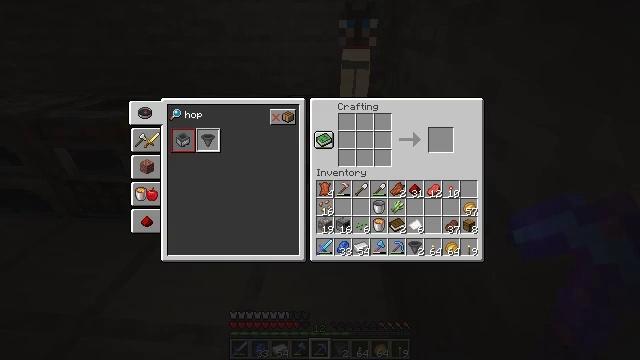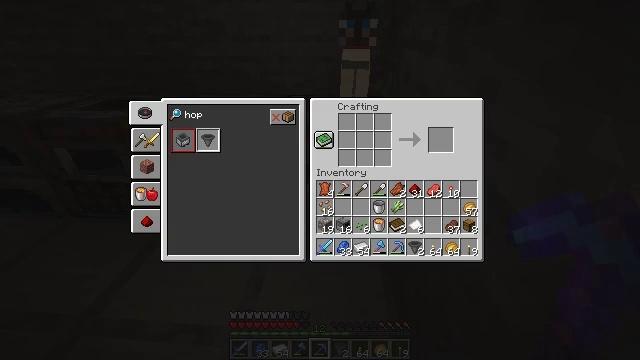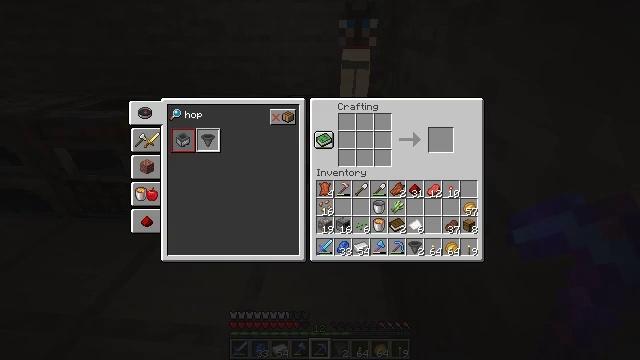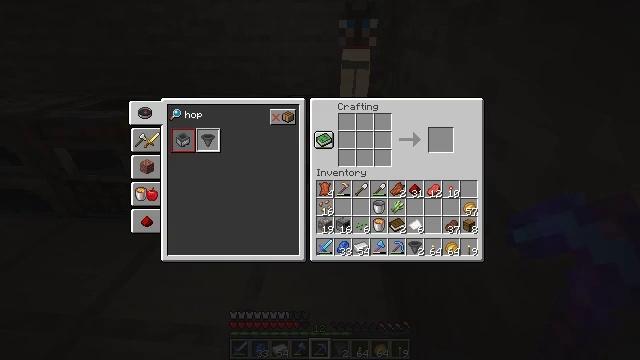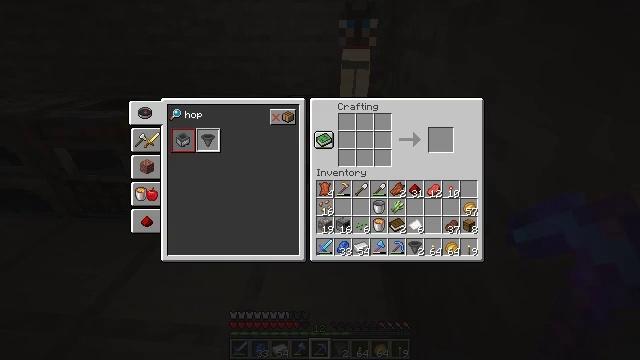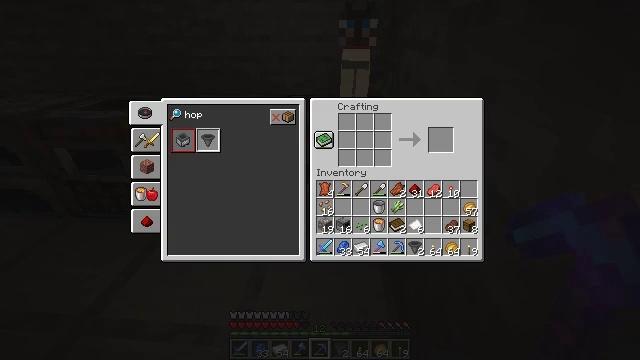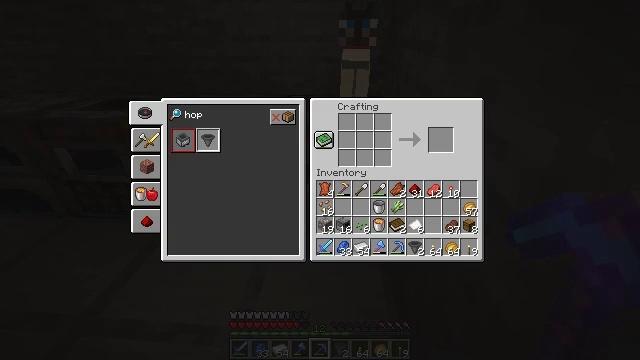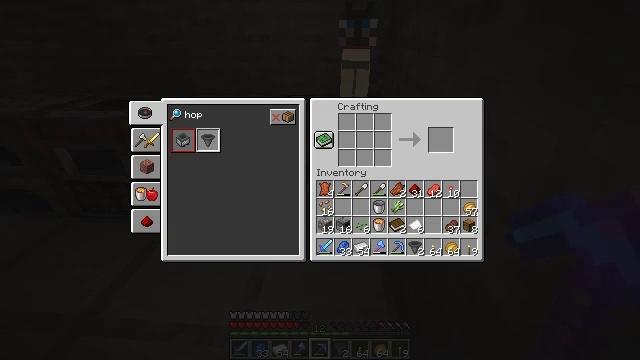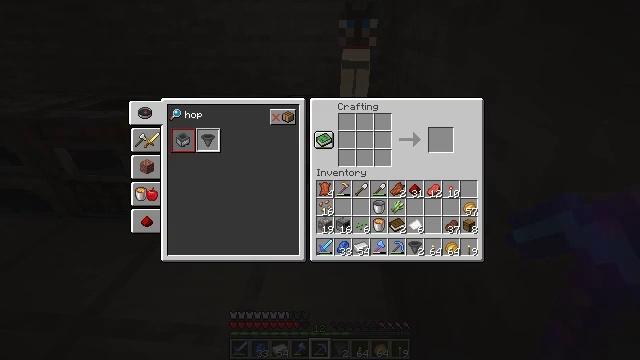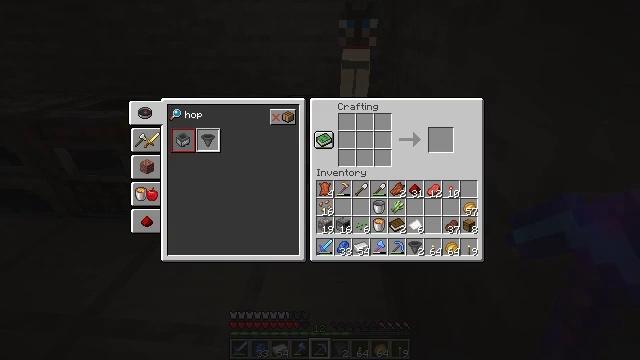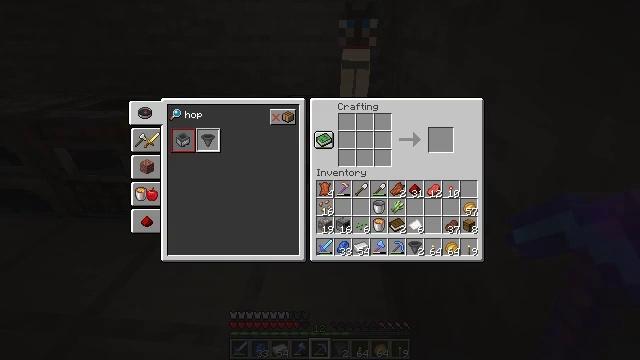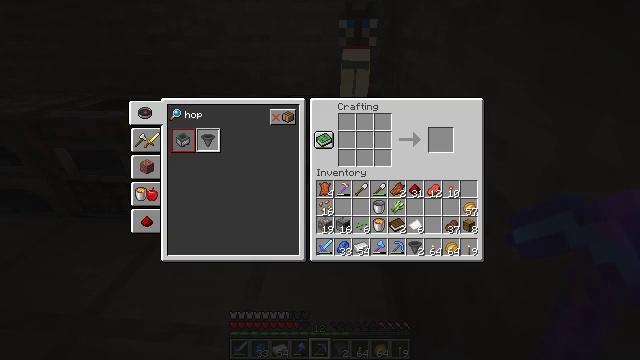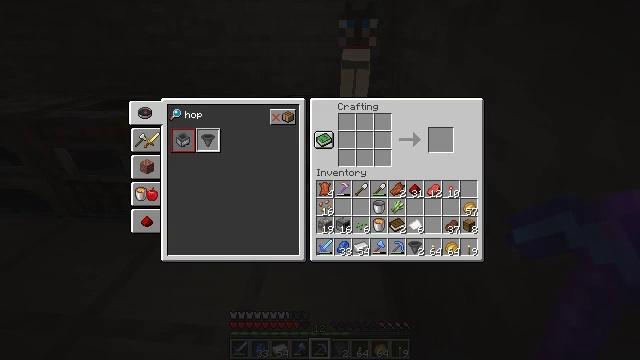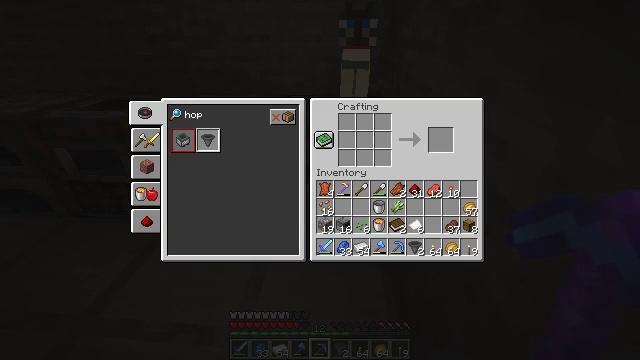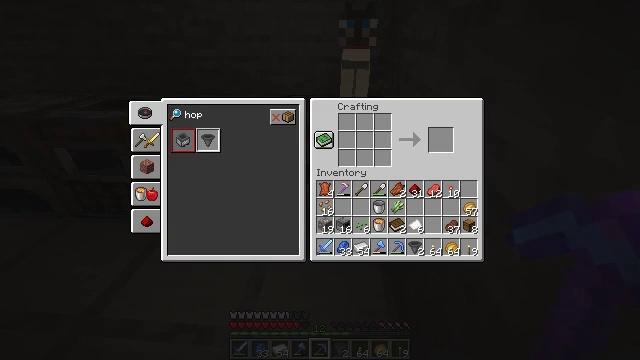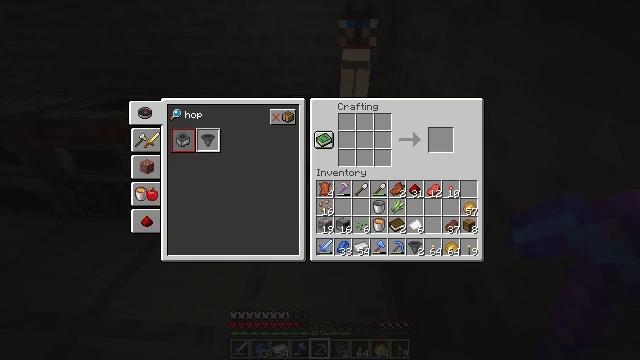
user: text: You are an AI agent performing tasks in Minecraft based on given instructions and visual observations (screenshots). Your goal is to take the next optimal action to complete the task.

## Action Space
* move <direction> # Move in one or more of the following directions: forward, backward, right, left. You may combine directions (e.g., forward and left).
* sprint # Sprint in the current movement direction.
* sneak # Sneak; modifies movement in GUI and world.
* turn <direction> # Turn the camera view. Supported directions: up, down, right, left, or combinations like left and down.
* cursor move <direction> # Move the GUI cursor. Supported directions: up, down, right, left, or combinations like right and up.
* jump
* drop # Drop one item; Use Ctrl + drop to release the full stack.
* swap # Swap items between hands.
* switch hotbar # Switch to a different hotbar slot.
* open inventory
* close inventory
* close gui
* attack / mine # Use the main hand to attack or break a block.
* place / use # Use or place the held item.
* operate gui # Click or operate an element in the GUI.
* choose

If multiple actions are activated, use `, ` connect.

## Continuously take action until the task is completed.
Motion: motion action
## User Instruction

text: Craft a minecart.
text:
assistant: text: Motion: no_op
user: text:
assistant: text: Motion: no_op
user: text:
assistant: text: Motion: no_op
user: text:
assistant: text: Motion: no_op
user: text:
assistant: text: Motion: no_op
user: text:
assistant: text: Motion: no_op
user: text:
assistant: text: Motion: no_op
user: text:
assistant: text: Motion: no_op
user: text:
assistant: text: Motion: no_op
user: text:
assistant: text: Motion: no_op
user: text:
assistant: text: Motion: no_op
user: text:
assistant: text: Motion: no_op
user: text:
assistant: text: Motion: no_op
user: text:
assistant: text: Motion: no_op
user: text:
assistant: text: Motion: no_op
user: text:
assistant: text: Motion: no_op
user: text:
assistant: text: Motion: no_op
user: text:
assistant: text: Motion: no_op
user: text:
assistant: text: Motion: no_op
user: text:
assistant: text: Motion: no_op
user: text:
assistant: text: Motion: no_op
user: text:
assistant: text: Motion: no_op
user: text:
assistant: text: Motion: no_op
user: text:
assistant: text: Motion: no_op
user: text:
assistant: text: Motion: no_op
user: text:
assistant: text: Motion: no_op
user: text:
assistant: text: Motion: no_op
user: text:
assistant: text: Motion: no_op
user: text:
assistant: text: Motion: no_op
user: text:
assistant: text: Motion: no_op